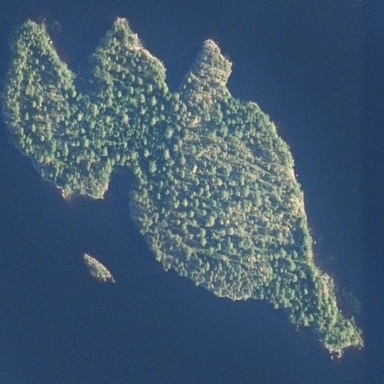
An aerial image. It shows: Islet.